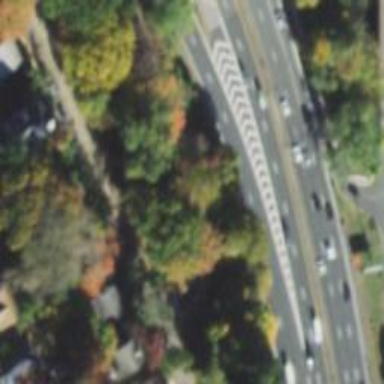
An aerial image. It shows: Trunk link highway.